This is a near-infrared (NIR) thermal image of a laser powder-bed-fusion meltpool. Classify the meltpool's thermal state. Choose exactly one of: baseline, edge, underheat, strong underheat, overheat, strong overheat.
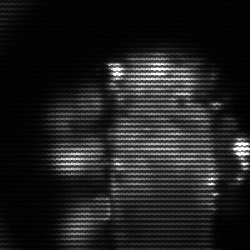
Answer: strong underheat